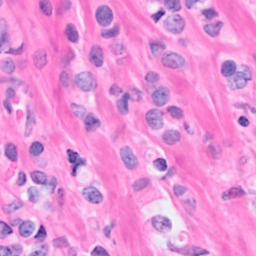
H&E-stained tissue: Breast